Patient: sex F, age 35
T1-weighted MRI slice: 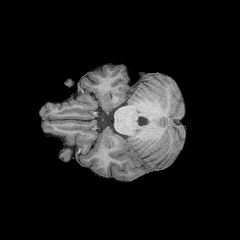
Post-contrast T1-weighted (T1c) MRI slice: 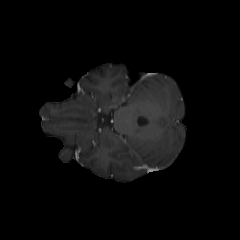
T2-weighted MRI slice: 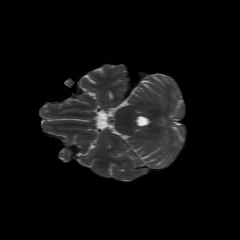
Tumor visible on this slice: no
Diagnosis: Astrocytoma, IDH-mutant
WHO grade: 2